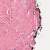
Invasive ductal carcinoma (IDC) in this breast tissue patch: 0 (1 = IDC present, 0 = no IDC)